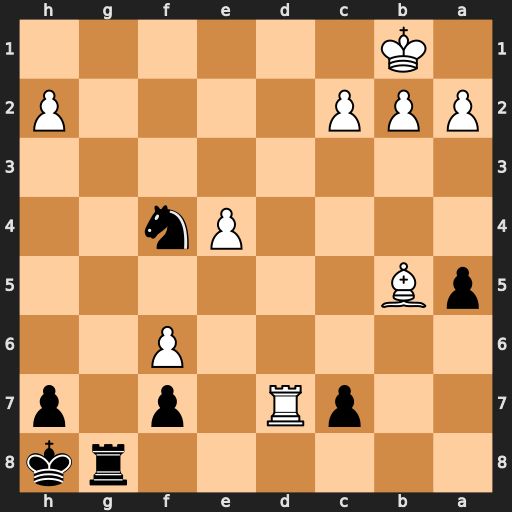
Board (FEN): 6rk/2pR1p1p/5P2/pB6/4Pn2/8/PPP4P/1K6
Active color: b
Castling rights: -
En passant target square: -
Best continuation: Rg1+ Bf1 Rxf1+ Rd1 Rxd1#